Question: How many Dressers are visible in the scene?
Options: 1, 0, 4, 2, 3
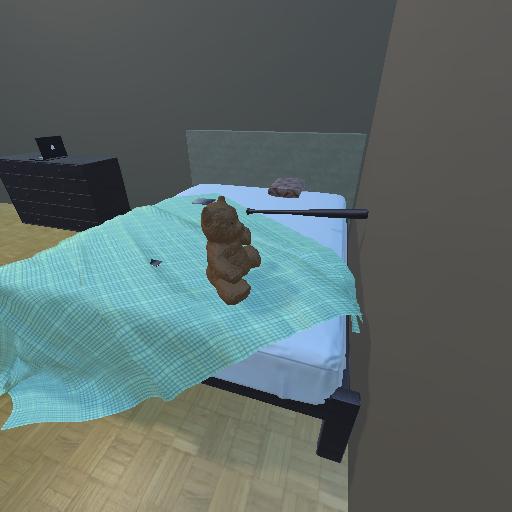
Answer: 1